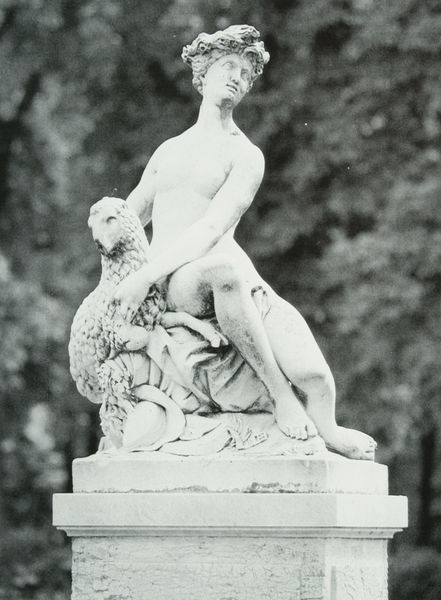
Titel: Gartenstatue
Künstler: Jean Baptiste Boudard
Standort: Parma
Institution: Palazzo del Giardino
Schlagwörter: adler, akt, baum, blätter, fuß, hand, kopf, körper, laub, mann, nackt, schatten, vogel, weiß, bäume, sitzen, bewegung, busen, frau, frisur, grau, haar, hintergrund, licht, marmor, mund, nase, schwarz, säule, blick, park, parkanlage, tier, tuch, jung, arm, arme, augen, barock, gesicht, halten, mensch, sockel, stein, taube, hände, strauch, busch, büsche, figur, haare, pose, sitzend, decke, kinn, locken, schultern, wald, garten, skulptur, statue, beine, fell, bein, brüste, füße, umarmung, sitz, haltung, ziehen, column, crown, ornate, white, black, female, grey, hair, lady, seated, sitting, weiblich, woman, wolle, aufrecht, festhalten, mimik, pfoten, kontrapost, plastik, plinthe, podest, steinmetz, edel, knie, wade, zehen, unscharf, foto, fotografie, photographie, umarmen, nacktheit, lamm, schaf, denkmal, draußen, greifen, schwarzweiß, friedhof, gestik, kranz, gesciht, photo, rau, jüngling, eiss, schwarzw, schloß, greek, man, naked, nude, roman, stone, tree, maul, greif, girl, trees, boy, feet, male, basis, berühren, postament, black and white, drehung, hirte, fabric, aufnahme, drache, leaning, sculpture, diana, standbild, alabaster, grabmal, marble, klaue, human, wreath, renaissance, schwarzwei, piedestal, dreaming, statur, scharf, anfassen, animal, form, cloth, bare, breasts, figure, stare, outdoors, meissel, goat, sheep, staring, lamb, shepard, wool, plstik, flies, pedestal, photograph, greece, knee, gartenplastik, gartenfigur, weiblichf, david, holding, arme#, pedastal, stature, dreamy, statuette, statute, marple, ornatew, blissful